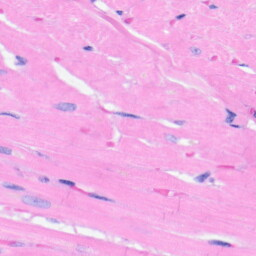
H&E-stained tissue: Heart